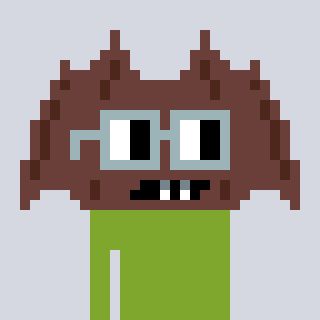
a pixel art character with square dark gray glasses, a bat-shaped head and a slimegreen-colored body on a cool background